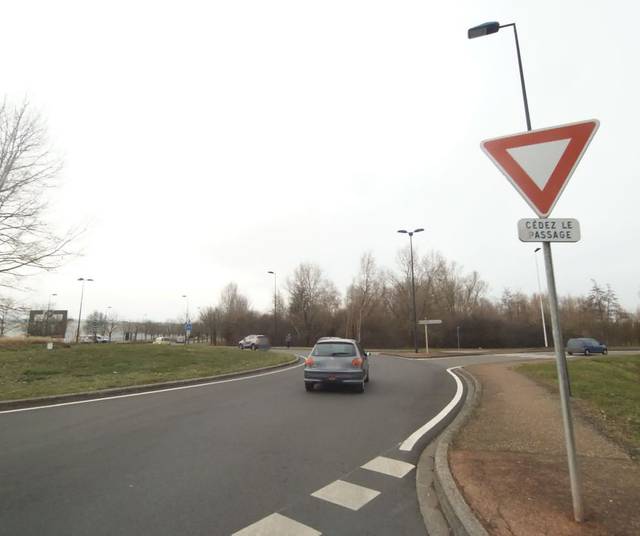
Region: France
Coordinates: 46.046, 4.057